Field crop: maize
Growth stage: 2
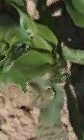
Species: maize